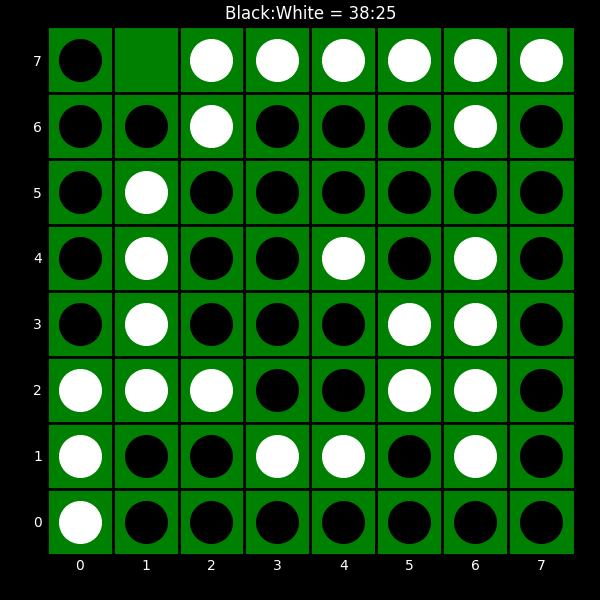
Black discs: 38
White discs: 25